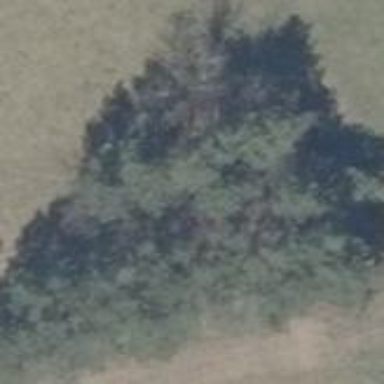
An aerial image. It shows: Forest area dominated by needle-leaved trees.